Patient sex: F
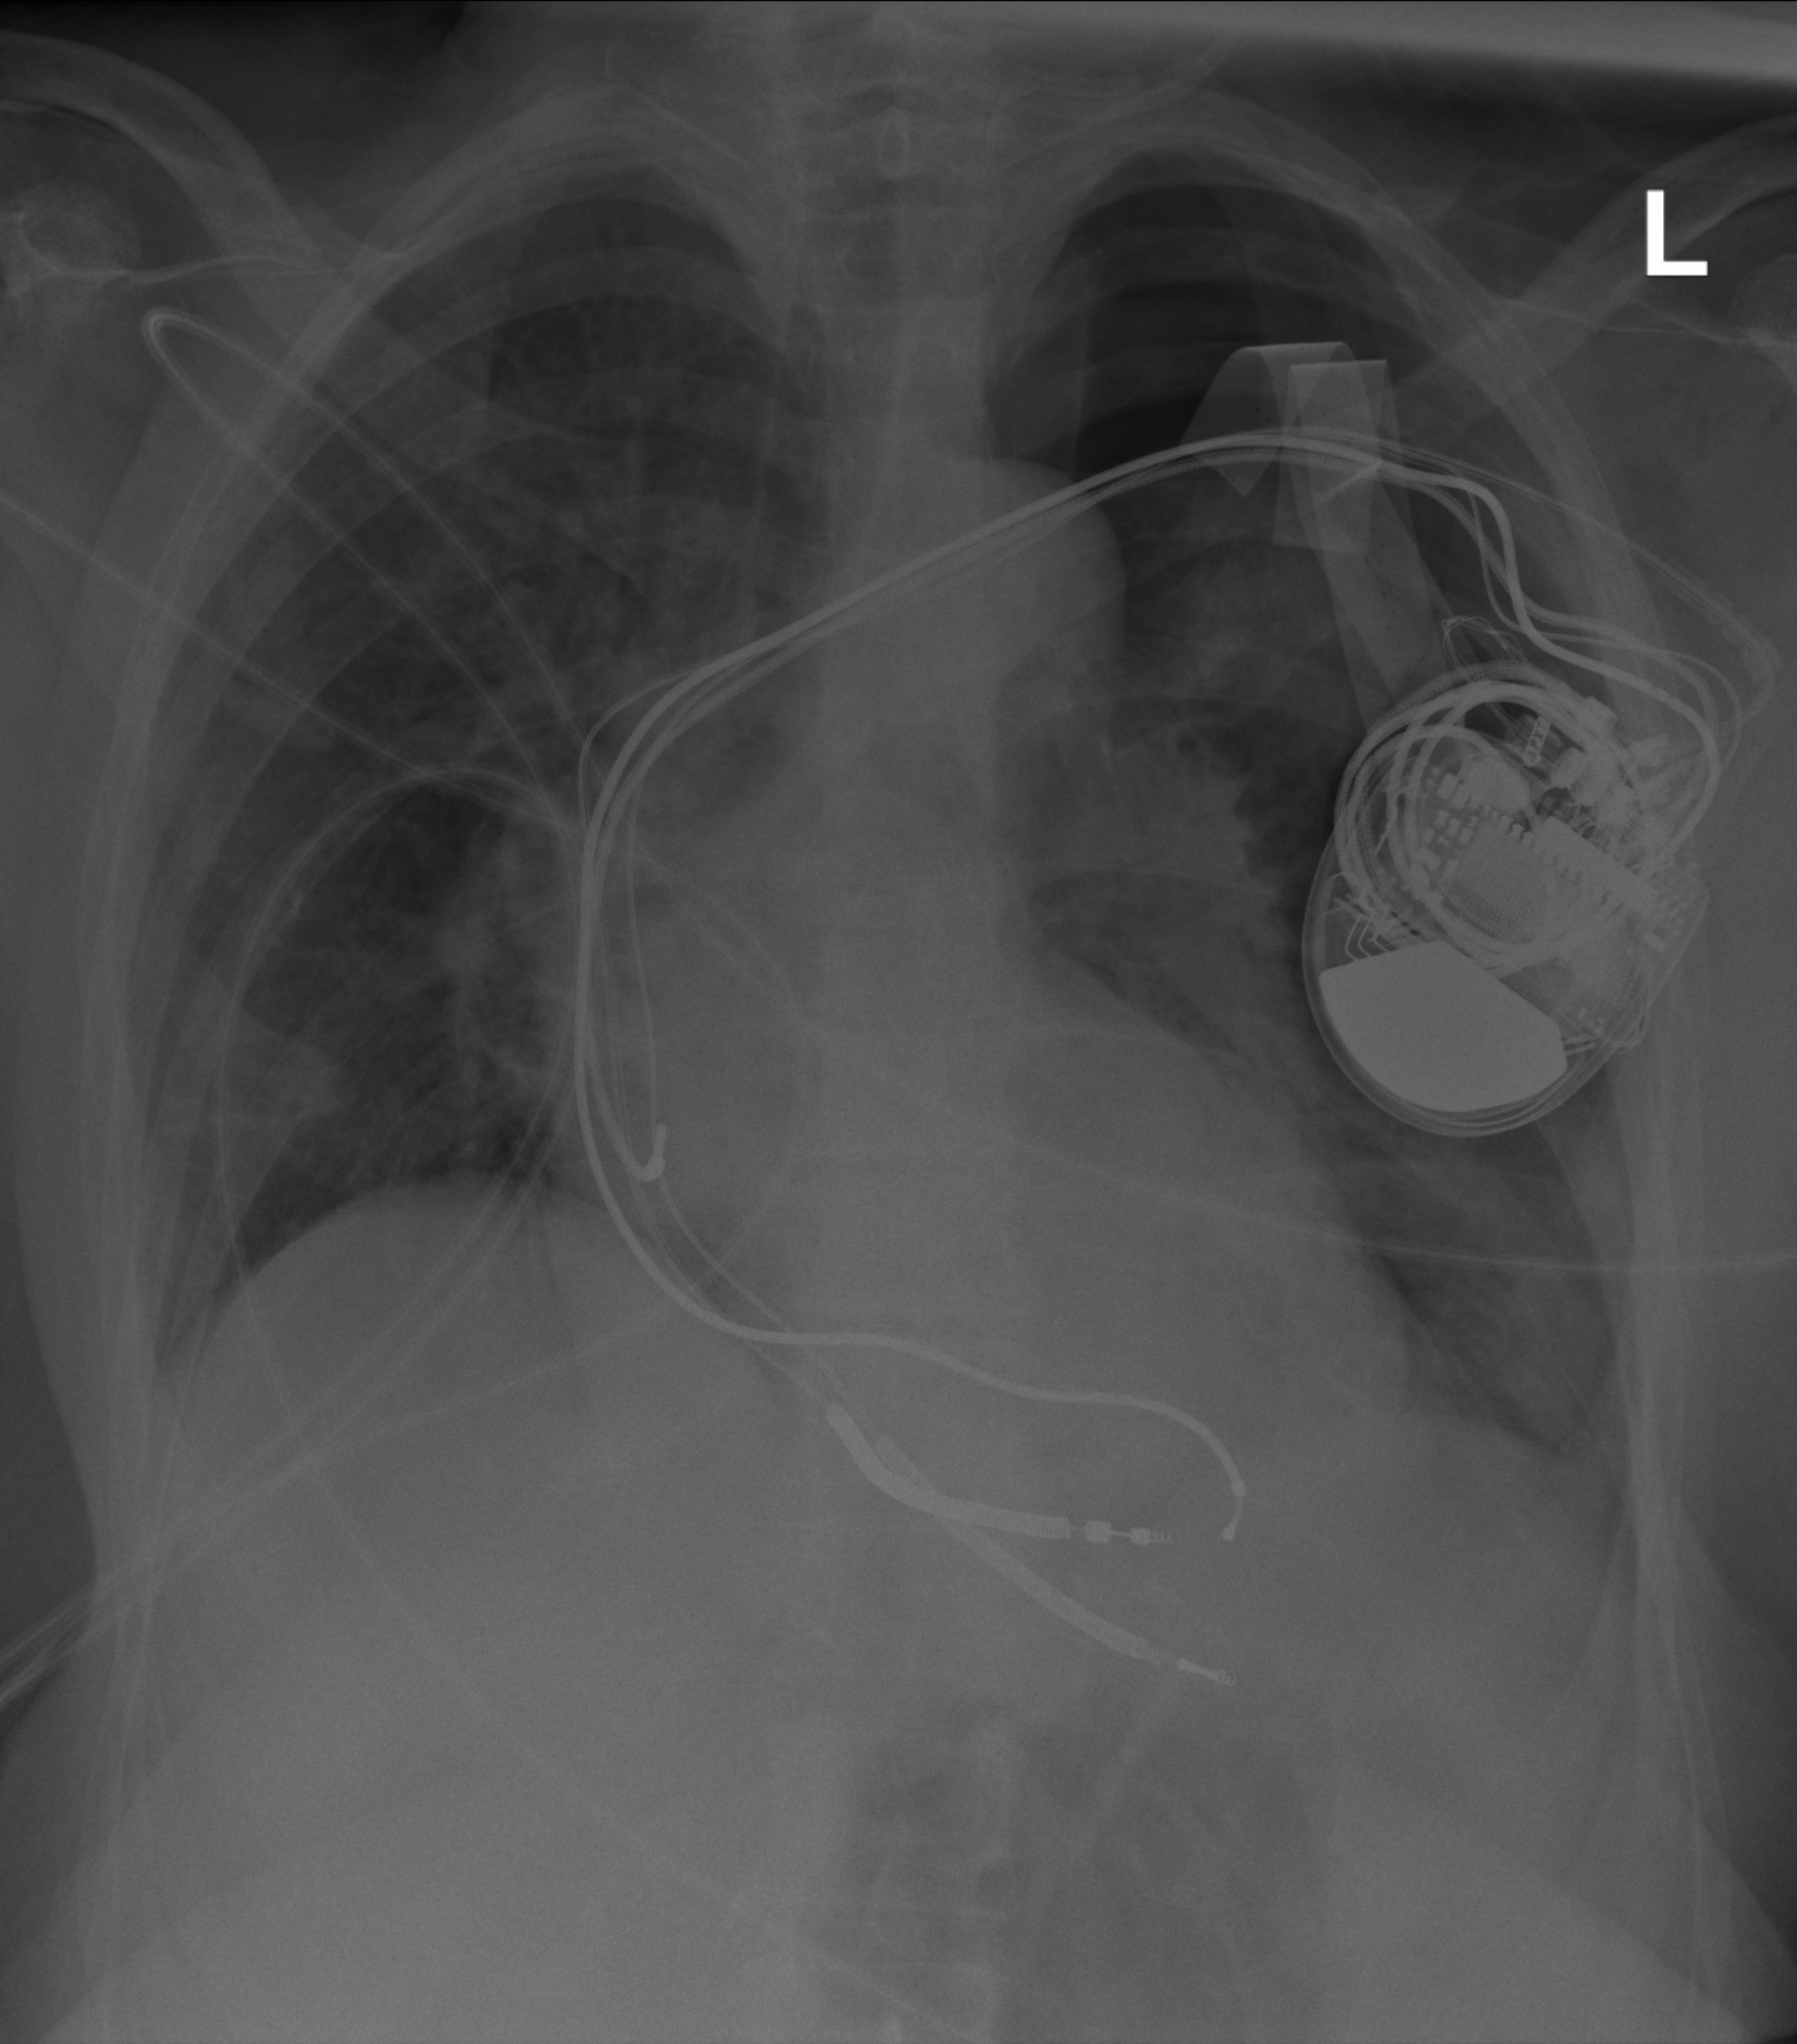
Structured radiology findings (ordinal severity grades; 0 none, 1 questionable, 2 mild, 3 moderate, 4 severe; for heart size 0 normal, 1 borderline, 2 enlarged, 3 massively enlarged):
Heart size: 0
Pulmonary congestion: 2
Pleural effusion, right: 0
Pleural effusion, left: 2
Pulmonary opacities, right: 0
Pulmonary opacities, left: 0
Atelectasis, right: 0
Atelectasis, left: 3